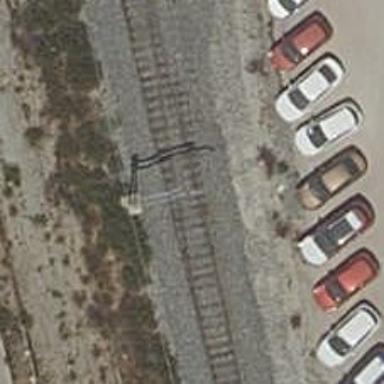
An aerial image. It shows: Rail yard with electrified contact lines for the railway.